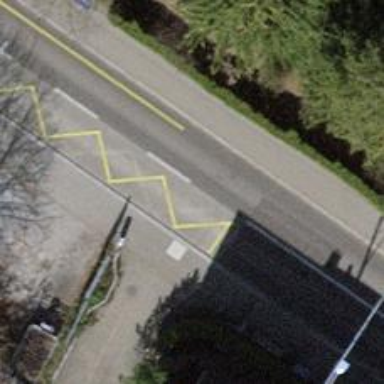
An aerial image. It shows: Bus stop for trolleybuses with designated stop position for public transport.